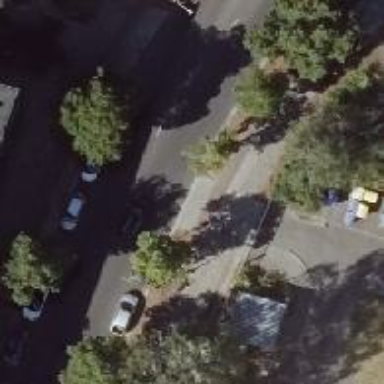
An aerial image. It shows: Tertiary road with asphalt surface. There are sidewalks on both sides and cycle track. Parking lanes on the left are parallel to the road and are on-street.